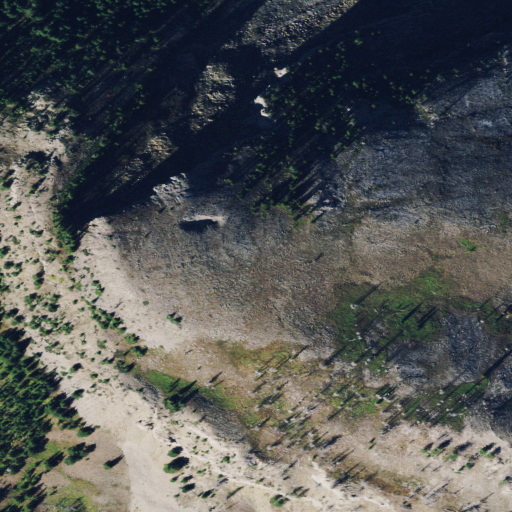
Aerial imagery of mountain in Montana named Sarah Peak containing evergreen forest, grassland, shrub, and barren land